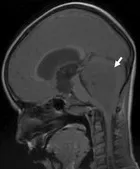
Preoperative brain MRI The tumor expands clearly in the vermis as shown on a sagittal image (c). Early postoperative axial FLAIR slice shows postoperative sequelae at the level of dentate nuclei bilaterally (white arrows in d).
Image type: radiology (mri)